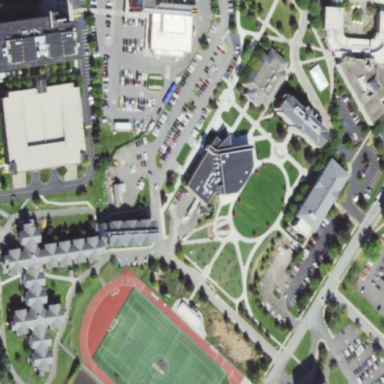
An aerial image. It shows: College or university.